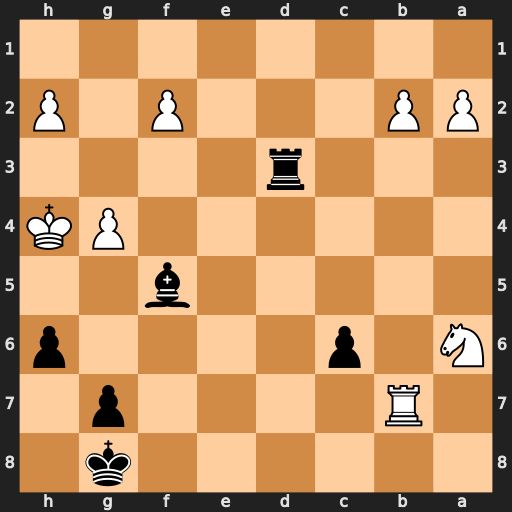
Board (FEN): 6k1/1R4p1/N1p4p/5b2/6PK/3r4/PP3P1P/8
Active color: b
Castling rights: -
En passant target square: -
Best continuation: g5+ Kh5 Rh3#